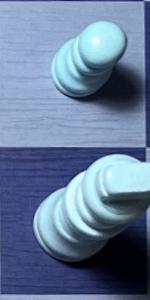
Label: King_White